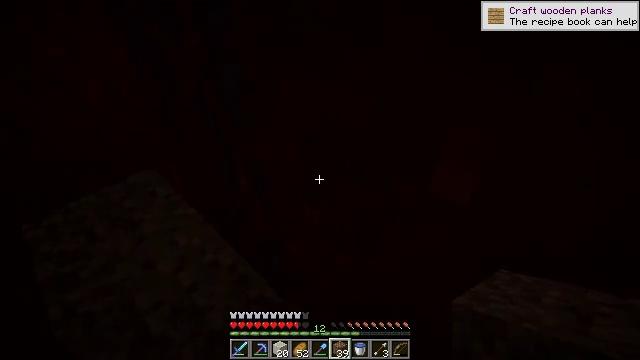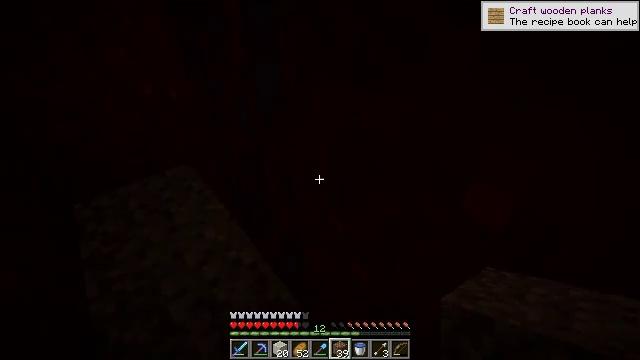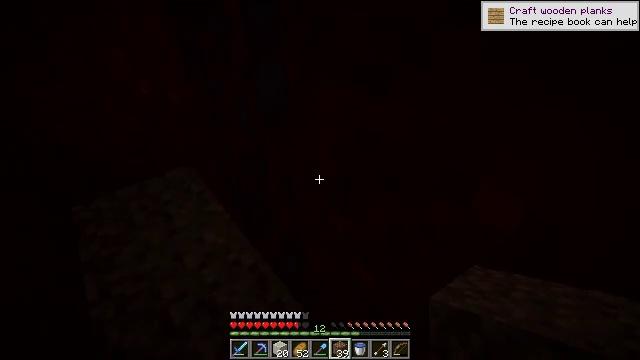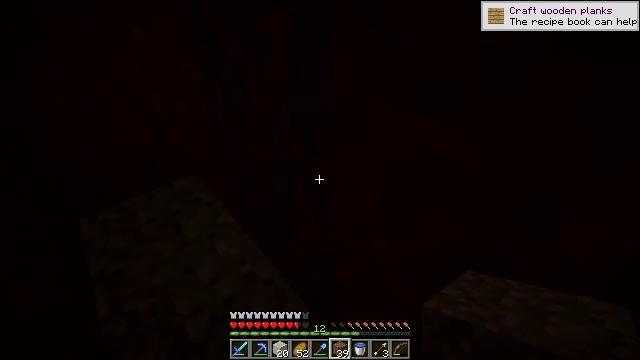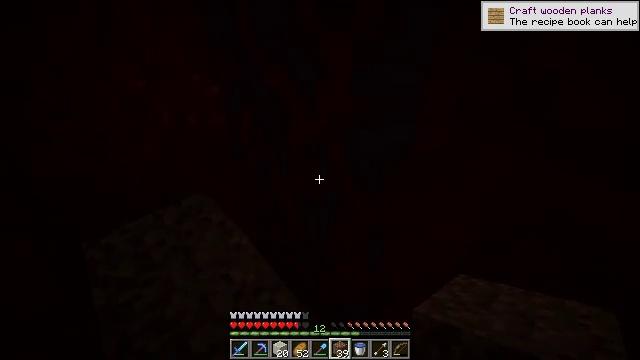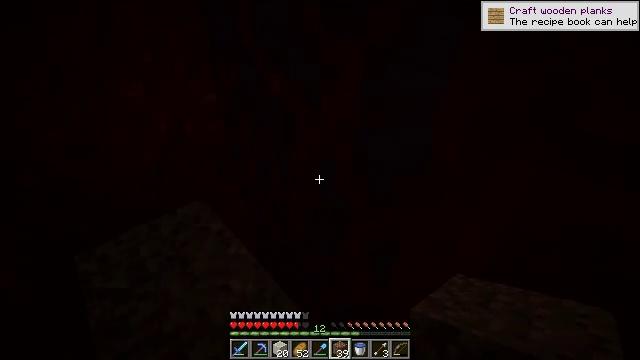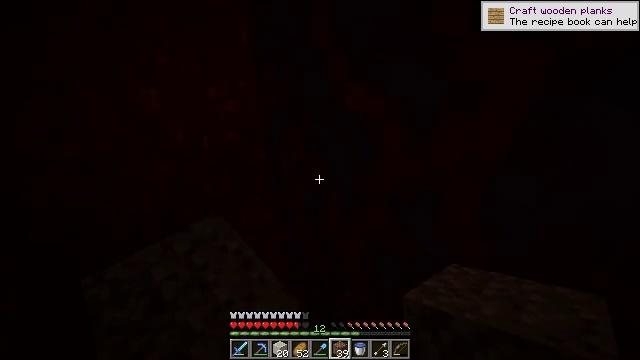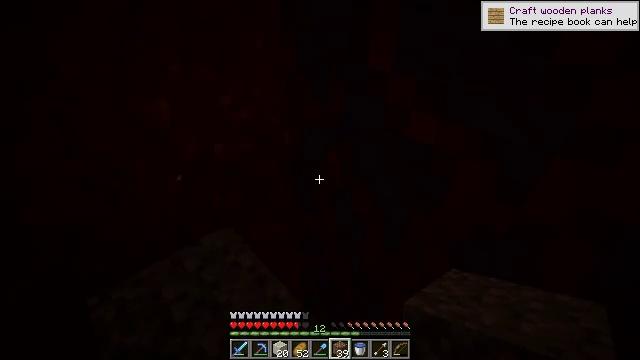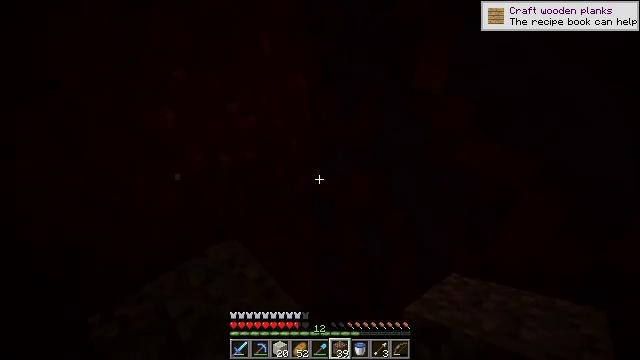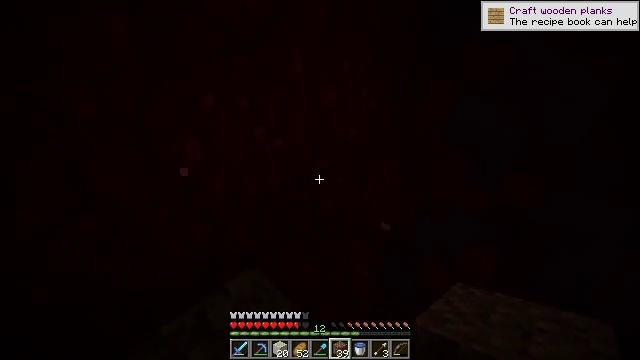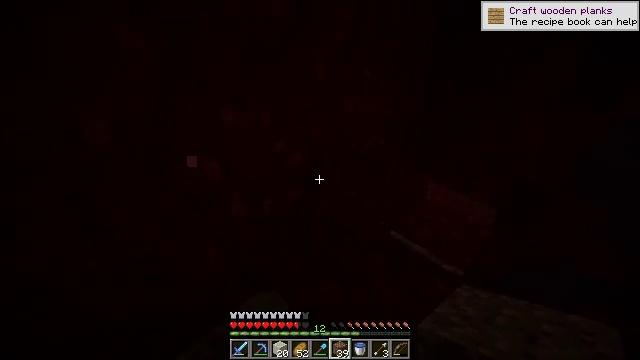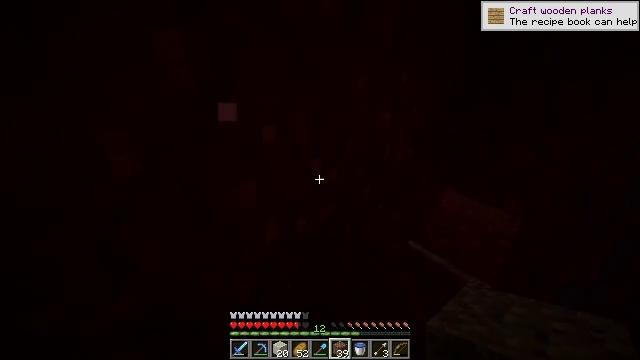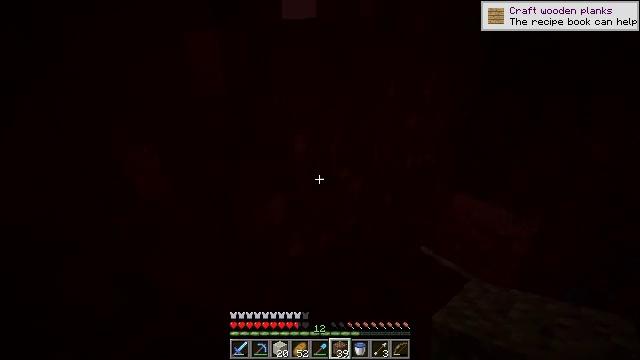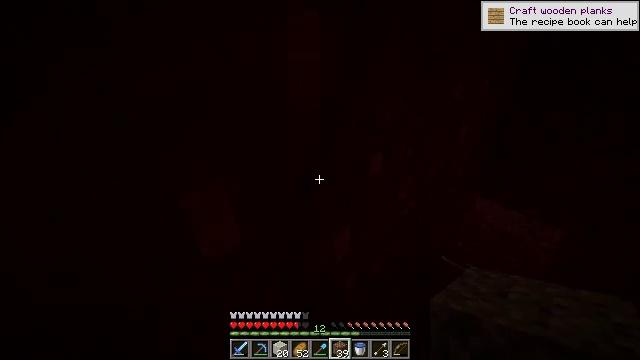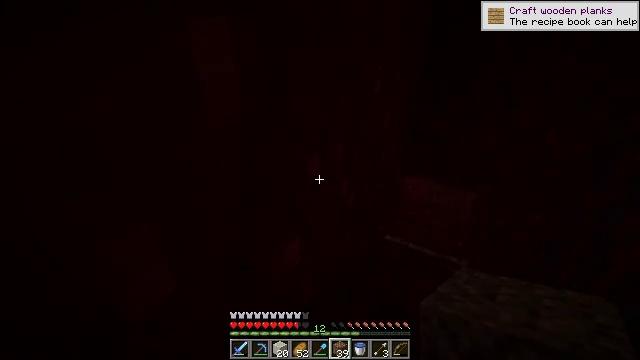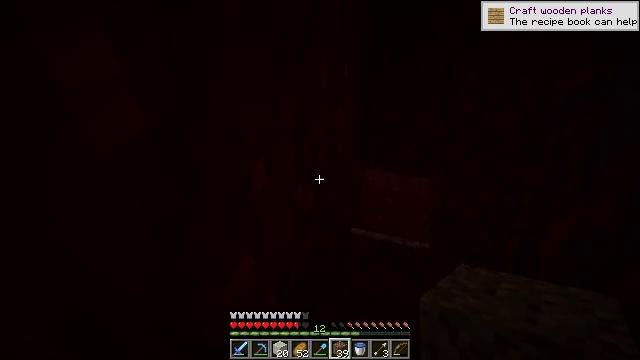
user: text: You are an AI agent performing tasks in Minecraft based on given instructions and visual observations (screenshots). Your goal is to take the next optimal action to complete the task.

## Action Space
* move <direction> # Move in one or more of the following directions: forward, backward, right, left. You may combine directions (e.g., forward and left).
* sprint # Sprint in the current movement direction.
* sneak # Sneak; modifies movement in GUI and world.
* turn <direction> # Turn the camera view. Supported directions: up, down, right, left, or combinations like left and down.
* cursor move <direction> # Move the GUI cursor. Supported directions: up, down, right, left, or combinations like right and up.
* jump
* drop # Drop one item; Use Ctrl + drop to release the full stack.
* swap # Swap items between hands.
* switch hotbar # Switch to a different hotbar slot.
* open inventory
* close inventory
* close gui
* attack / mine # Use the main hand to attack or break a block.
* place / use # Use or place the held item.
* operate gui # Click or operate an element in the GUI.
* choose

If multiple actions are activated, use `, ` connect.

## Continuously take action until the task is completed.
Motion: motion action
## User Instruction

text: Gather shroomlight from the nether.
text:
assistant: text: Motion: turn left and up
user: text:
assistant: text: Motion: move left
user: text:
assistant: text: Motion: move forward and move left, turn up
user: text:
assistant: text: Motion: move forward and move left, turn right and up
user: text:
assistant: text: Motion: move forward and move left, turn right and up
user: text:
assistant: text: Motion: move forward and move left
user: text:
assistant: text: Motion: move forward and move left
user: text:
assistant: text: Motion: move forward and move left
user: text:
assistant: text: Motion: move forward and move left
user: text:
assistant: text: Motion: move forward and move left
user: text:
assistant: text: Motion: move forward and move left
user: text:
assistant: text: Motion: move forward and move left
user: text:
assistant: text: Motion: move forward and move left
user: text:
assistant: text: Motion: move forward and move left, turn right
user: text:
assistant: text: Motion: move forward and move left, turn right
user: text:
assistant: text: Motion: move forward, turn right
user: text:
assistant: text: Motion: move forward, turn right
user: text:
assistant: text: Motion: move forward
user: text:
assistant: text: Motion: move forward
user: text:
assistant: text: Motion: move forward, turn right and down
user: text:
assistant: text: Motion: move forward, turn right and down
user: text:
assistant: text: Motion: move forward, turn right and down
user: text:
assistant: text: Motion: move forward, turn down
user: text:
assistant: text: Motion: move forward, turn left and down
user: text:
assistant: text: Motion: move forward, turn down
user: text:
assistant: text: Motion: move forward, turn right and down
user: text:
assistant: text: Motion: move forward, turn right and down
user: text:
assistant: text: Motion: move forward, turn right and down
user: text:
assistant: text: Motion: move forward, turn right
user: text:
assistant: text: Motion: move forward, turn right and up